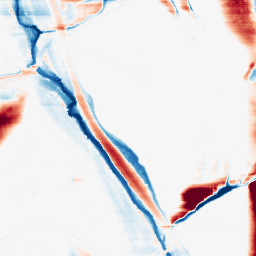
Category: morphological
Decomposition family: morphological_rect
Decomposition parameters: operation: average
width: 50
height: 3
Upsampling method: lanczos
Upsampling parameters: scale: 8
Upsampling scale: 8